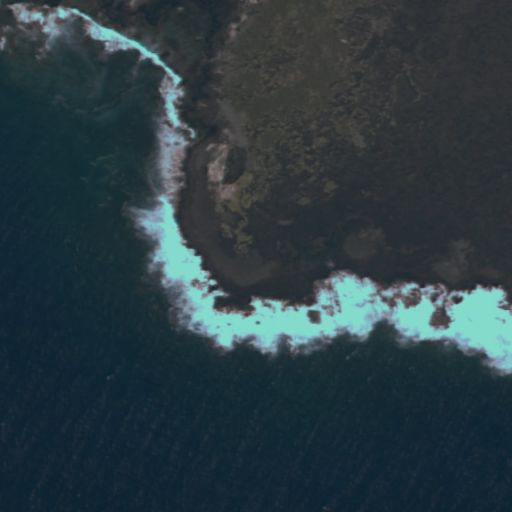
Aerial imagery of cape in Hawaii named Keauhou Point containing only unknown